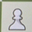
Piece: wP